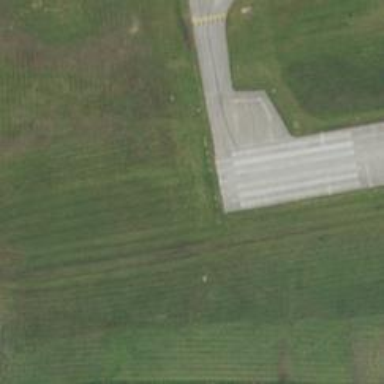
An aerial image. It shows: Runway surface made of asphalt at airport.